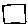
Label: square